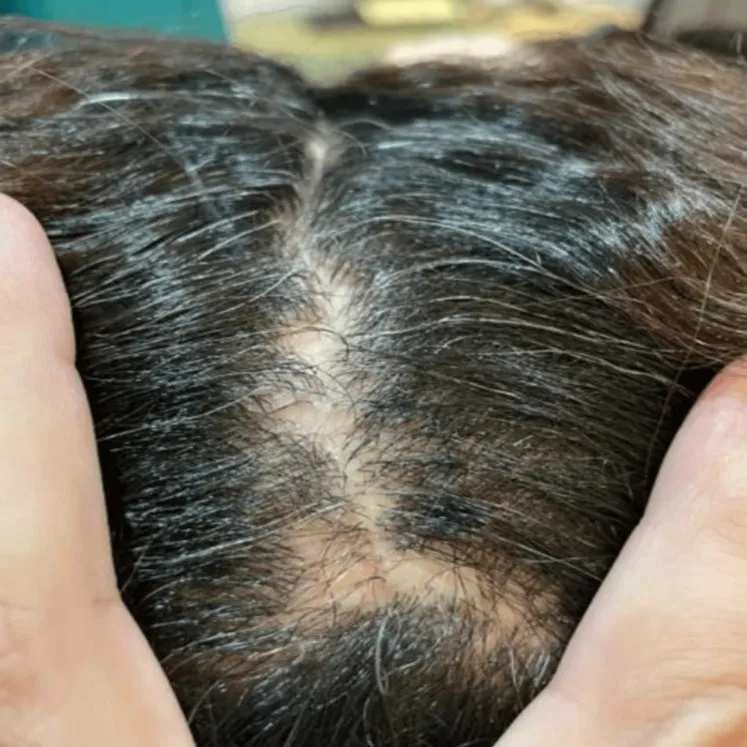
Multiple alopecic patches on the vertex area around the middle hairline.
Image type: medical_photograph (skin_photograph)